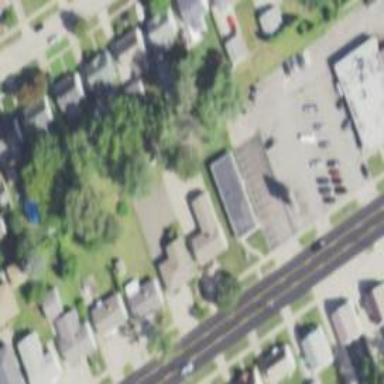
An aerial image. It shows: Healthcare clinic.